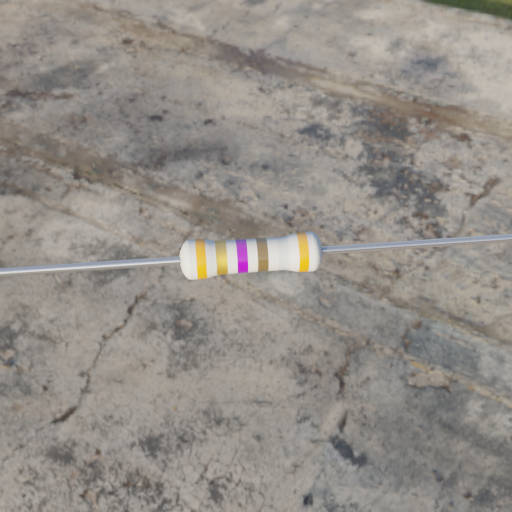
Resistor colour bands (in order): orange, gold, violet, brown, silver, orange